Question: I'm trying to do generating icons from svg-files easier.
(And also generate png-sprite fallback to support ie8).
Use grunt.js and less.
That's idea realized bu 2gis.ru:
<URL>, but i have only this slides and name of technologies thay use: node.js, npm, grunt,js, less.
look it part of code, that show what i want:

Now i make this template: <URL>
One step not working.
1. Put svg-icons in github.com/andrey-hohlov/template-mark-up/tree/master/assets/dev/img/svg-icons
2. Put png-icons in github.com/andrey-hohlov/template-mark-up/tree/master/assets/dev/img/png-icons
3. Use grunt
4. All sprite created in github.com/andrey-hohlov/template-mark-up/tree/master/assets/build/img
5. .less files create in github.com/andrey-hohlov/template-mark-up/tree/master/assets/dev/css/less/mixins/bg-icon/temp It maked by spritesmith and I can't change anything in it
Now about less files.
1. github.com/andrey-hohlov/template-mark-up/blob/master/assets/dev/css/less/mixins/bg-icon/temp/datauri.less contain base64 code for svg icons. Class names based on file names, i can only set suffix and prefix
2. Files like github.com/andrey-hohlov/template-mark-up/blob/master/assets/dev/css/less/mixins/bg-icon/temp/sprite.datauri.less contain mixins and variables to create sprite css (for png icons). I create sprite for svg icons for take from it less width and height (datauri task give only base64).
3. Problem in github.com/andrey-hohlov/template-mark-up/blob/master/assets/dev/css/less/mixins/bg-icon/bg-icon.less. There is 2 mixins - for svg and png icons. I need use that with parametr "filename" to create css for icons, but i dont know how! I put there comments.
P.S. I removed url becouse need more reputation to post it.
P.P.S. I'm very sorry for my english :(
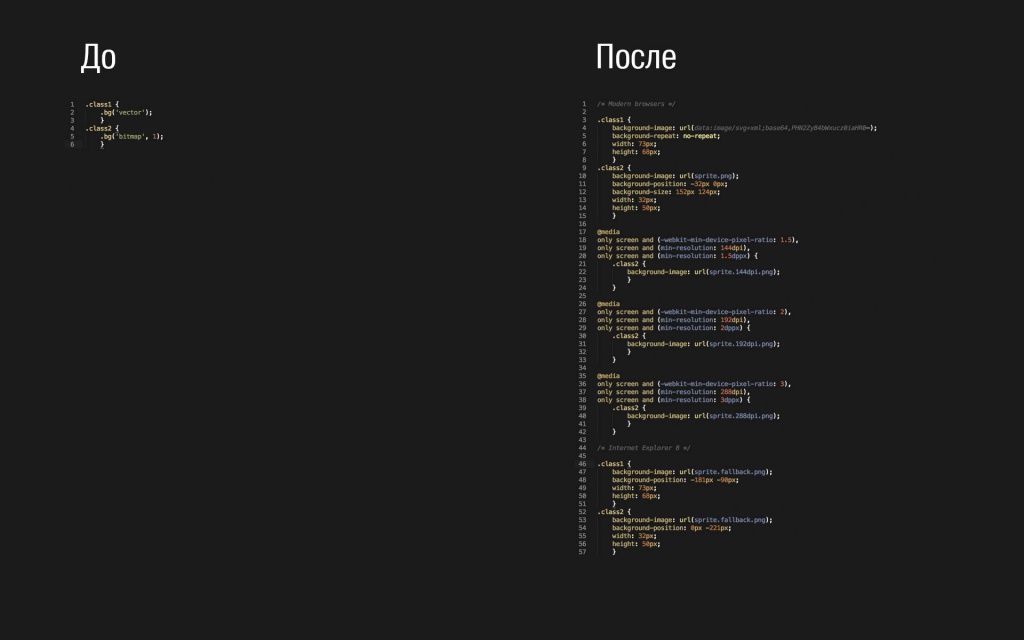
Answer: OK then.
> how can i use mixin name and variable names by another variable value
So:
(1). To refer to a variable by its name stored in another variable use <URL> syntax, e.g.:
'''
#example {
@banana: 22px;
@potato: "banana";
width: @@potato; // -> 22px
}
'''
(2). You can't call a mixin by name set in a variable, so to selectively invoke a mixin depending on a variable value use <URL>, e.g.
'''
.mixin("banana", @values...) {
color: @values;
}
.mixin("potato", @values...) {
background-color: @values;
}
#usage {
.mixin("banana", tomato); // -> color: #ff6347
.mixin("potato", wheat); // -> background-color: #f5deb3
}
'''
If you can't modify those mixins - generate wrappers:
'''
.mixin(peach) {.mixin-peach()}
#usage {
@variable: peach;
.mixin(@variable); // invokes .mixin-peach
}
'''